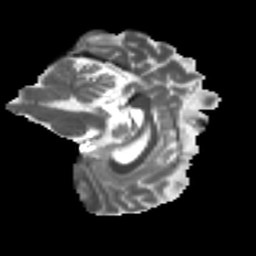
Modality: T2w
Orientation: sagittal
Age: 25
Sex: female
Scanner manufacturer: ge
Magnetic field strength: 3 T
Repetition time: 7.8 s
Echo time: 0.0607 s